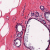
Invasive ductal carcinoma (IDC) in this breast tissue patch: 0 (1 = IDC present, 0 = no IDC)